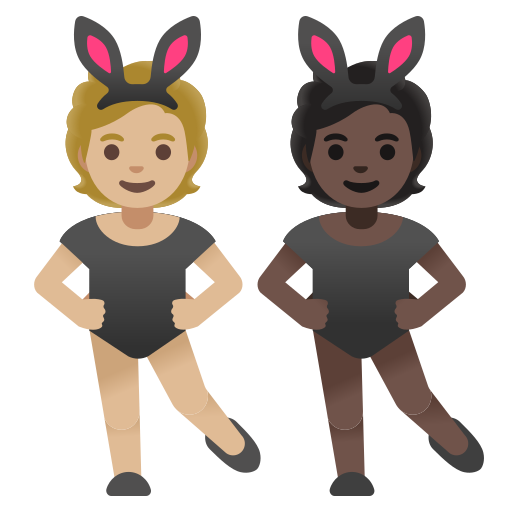
Emoji: 🧑🏼‍🐰‍🧑🏿